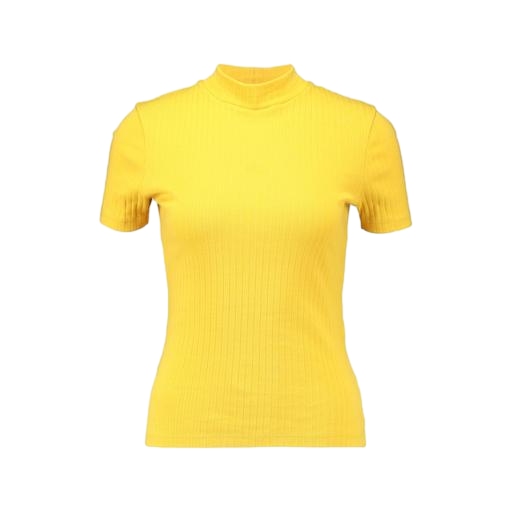
yellow skinny-fit stretch polo shirt, high-neck ribbed-jersey t-shirt, yellow skinny-fit polo shirt, white background